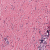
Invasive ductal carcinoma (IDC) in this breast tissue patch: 0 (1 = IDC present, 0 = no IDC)